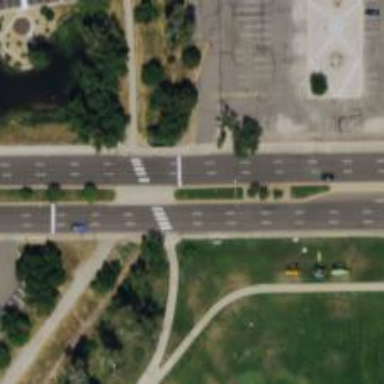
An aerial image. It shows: Cycleway with zebra markings for pedestrian crossings.